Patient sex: F
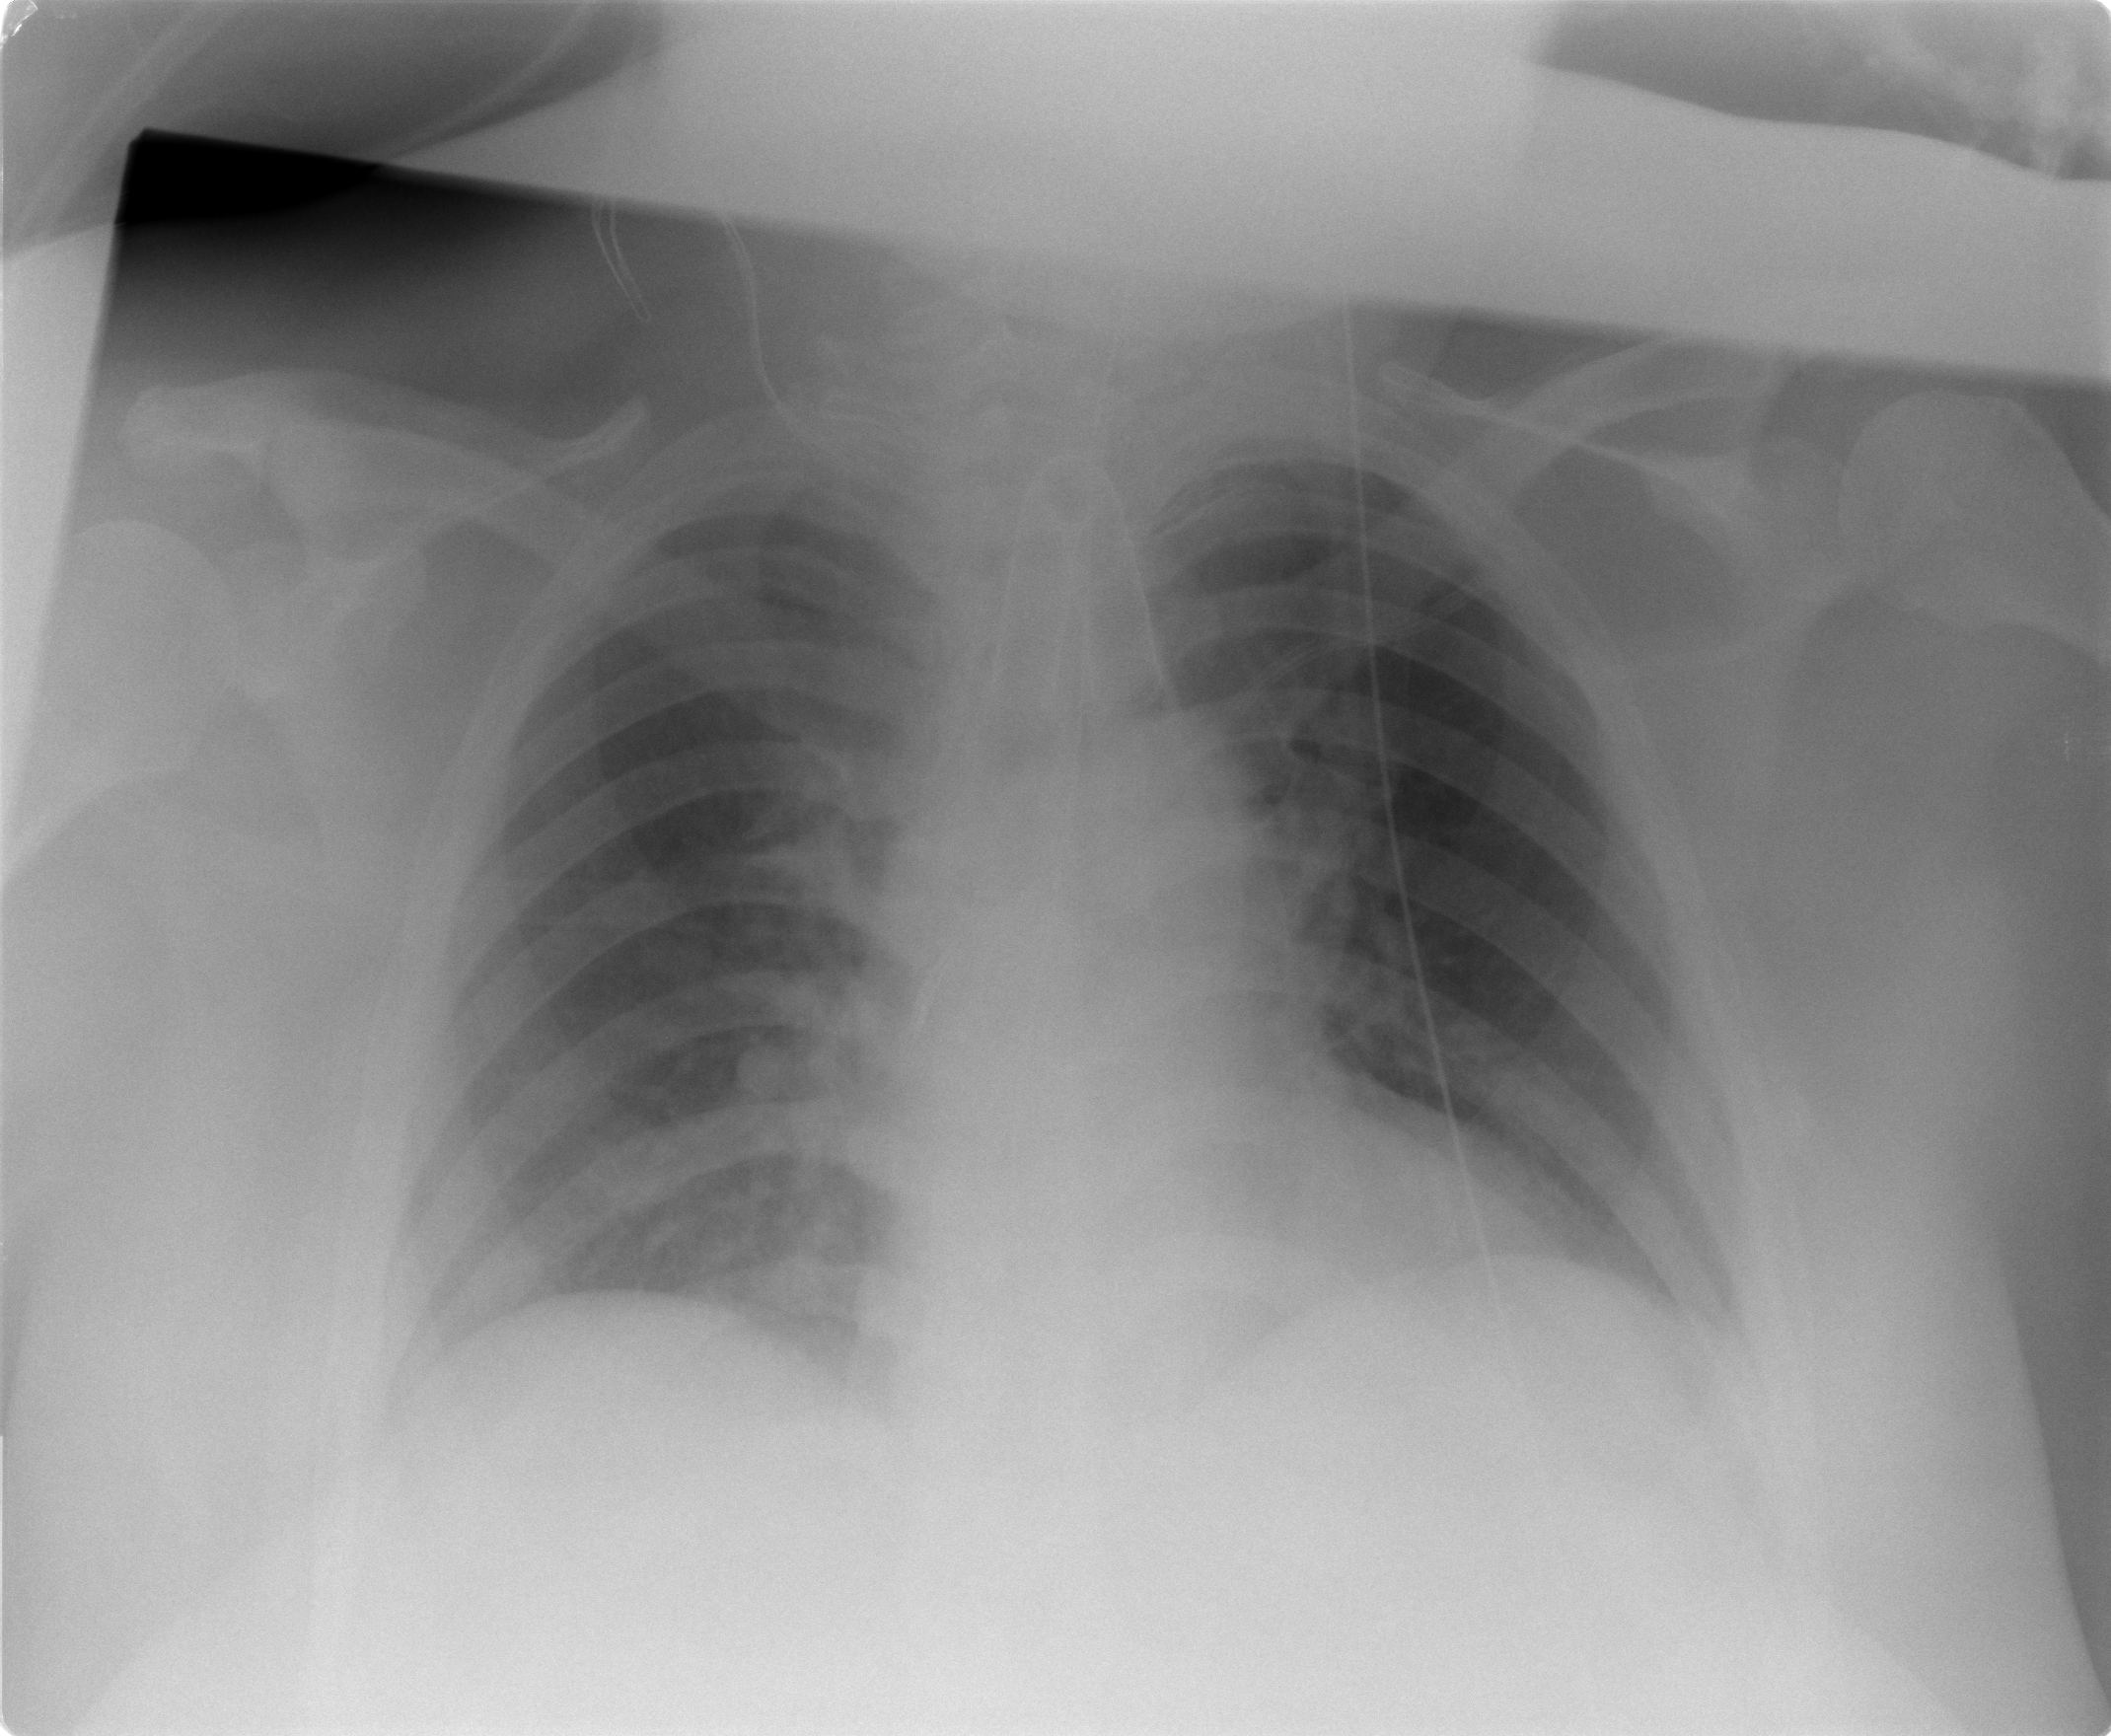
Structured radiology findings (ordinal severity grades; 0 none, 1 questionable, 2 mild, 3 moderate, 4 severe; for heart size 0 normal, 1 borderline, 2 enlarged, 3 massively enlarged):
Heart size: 0
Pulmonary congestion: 0
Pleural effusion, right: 0
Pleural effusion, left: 0
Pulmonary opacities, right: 0
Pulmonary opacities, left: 0
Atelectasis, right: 1
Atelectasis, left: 0